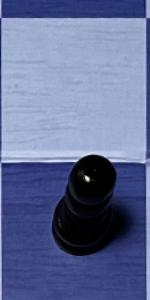
Label: Pawn_Black